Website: macys
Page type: cart
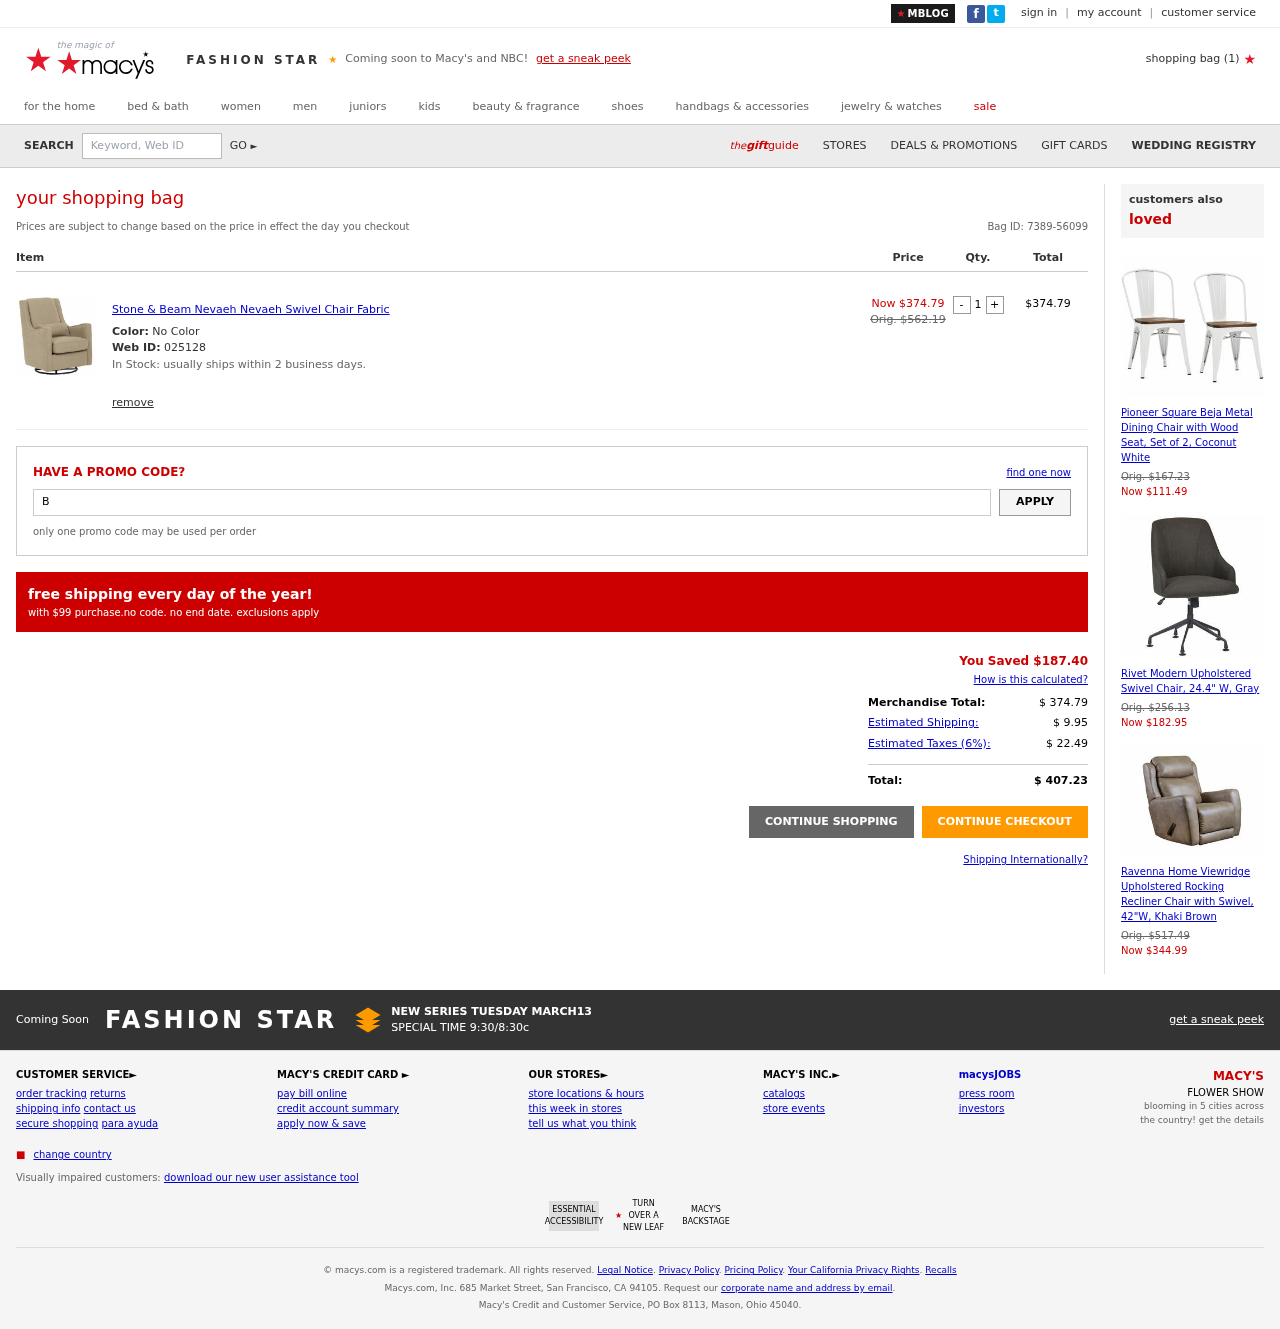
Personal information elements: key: PII_PROMO_CODE
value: BTQT94
Product elements: key: PRODUCT1_NAME
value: Stone & Beam Nevaeh Nevaeh Swivel Chair Fabric
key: PRODUCT1_PRICE
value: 374.79
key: PRODUCT1_QUANTITY
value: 1
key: PRODUCT2_NAME
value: Pioneer Square Beja Metal Dining Chair with Wood Seat, Set of 2, Coconut White
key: PRODUCT2_PRICE
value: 111.49
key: PRODUCT3_NAME
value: Rivet Modern Upholstered Swivel Chair, 24.4" W, Gray
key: PRODUCT3_PRICE
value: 182.95
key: PRODUCT4_NAME
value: Ravenna Home Viewridge Upholstered Rocking Recliner Chair with Swivel, 42"W, Khaki Brown
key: PRODUCT4_PRICE
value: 344.99
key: PRODUCT1_SKU
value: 025128
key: PRODUCT1_ORIGINAL_PRICE
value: Orig. $562.19
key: PRODUCT1_TOTAL
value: $374.79
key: PRODUCT2_ORIGINAL_PRICE
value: Orig. $167.23
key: PRODUCT3_ORIGINAL_PRICE
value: Orig. $256.13
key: PRODUCT4_ORIGINAL_PRICE
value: Orig. $517.49
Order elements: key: ORDER_NUM_ITEMS
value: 1
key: ORDER_ID
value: Bag ID: 7389-56099
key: ORDER_SAVINGS
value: $187.40
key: ORDER_SUBTOTAL
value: $ 374.79
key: ORDER_SHIPPING_COST
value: $ 9.95
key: ORDER_TAX
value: $ 22.49
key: ORDER_TOTAL
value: $ 407.23